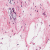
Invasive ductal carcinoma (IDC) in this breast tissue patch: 0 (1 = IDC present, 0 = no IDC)